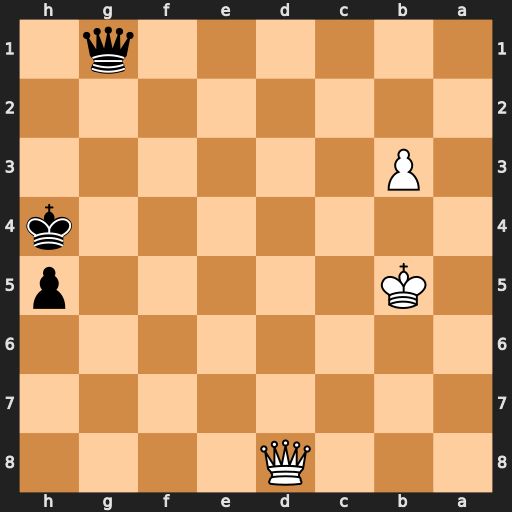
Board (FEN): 3Q4/8/8/1K5p/7k/1P6/8/6q1
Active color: b
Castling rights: -
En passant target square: -
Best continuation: Qg5+ Qxg5+ Kxg5 b4 h4 Ka6 h3 b5 h2 b6 h1=Q